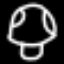
Label: mushroom